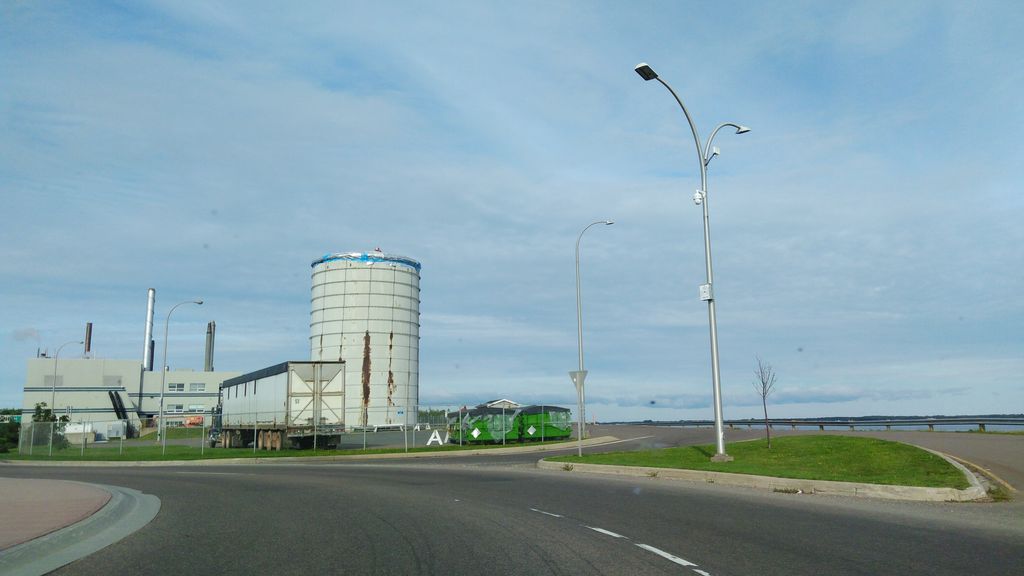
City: charlottetown